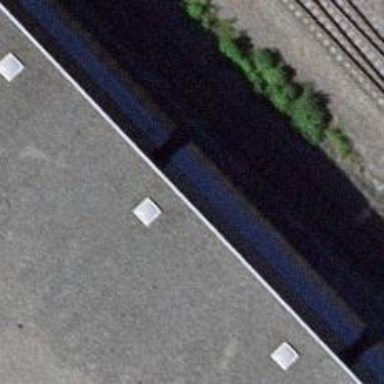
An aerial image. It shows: Single-track railway spur.